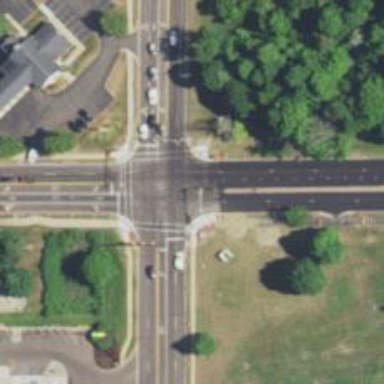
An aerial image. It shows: Marked road crossing.